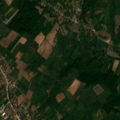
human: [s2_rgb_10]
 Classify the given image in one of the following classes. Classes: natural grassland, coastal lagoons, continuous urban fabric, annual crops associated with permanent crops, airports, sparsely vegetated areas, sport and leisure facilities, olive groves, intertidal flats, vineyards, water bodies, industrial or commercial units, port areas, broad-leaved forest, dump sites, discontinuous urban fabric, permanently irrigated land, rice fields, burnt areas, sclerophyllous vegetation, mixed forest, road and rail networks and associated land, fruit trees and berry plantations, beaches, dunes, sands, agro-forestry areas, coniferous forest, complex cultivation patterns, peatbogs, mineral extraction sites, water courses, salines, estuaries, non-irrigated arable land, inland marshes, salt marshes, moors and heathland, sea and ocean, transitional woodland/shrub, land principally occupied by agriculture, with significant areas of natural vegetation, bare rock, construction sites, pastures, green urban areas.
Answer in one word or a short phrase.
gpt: discontinuous urban fabric, complex cultivation patterns, land principally occupied by agriculture, with significant areas of natural vegetation